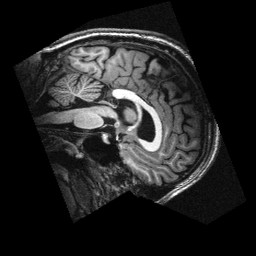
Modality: T1w
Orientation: sagittal
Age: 28
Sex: male